Here is the time-frequency (STFT) view of a rotor kit's vibration measurement. What is the most likely rotor condition (normal, misalignment, unbalance, looseness)?
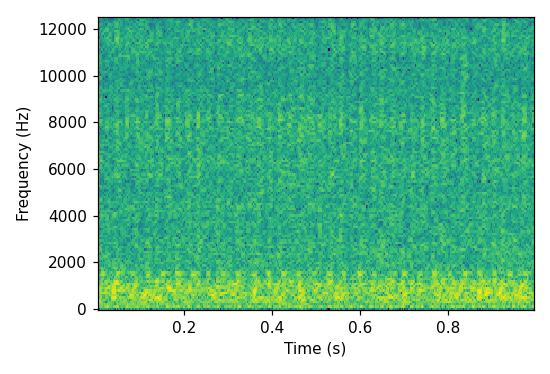
Answer: unbalance